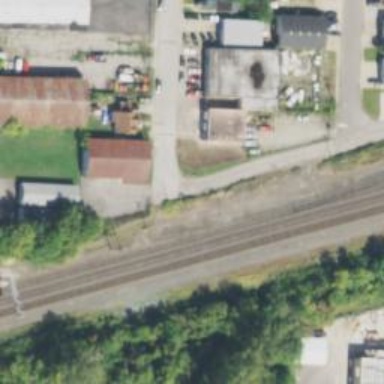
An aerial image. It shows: Railway yard.